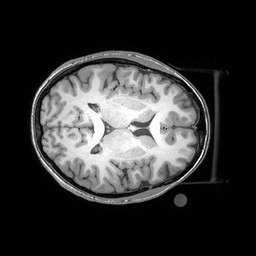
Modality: T1w
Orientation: axial
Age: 22
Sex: female
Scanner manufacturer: philips
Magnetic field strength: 3 T